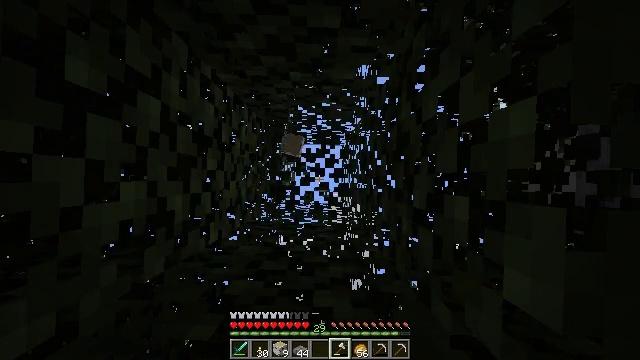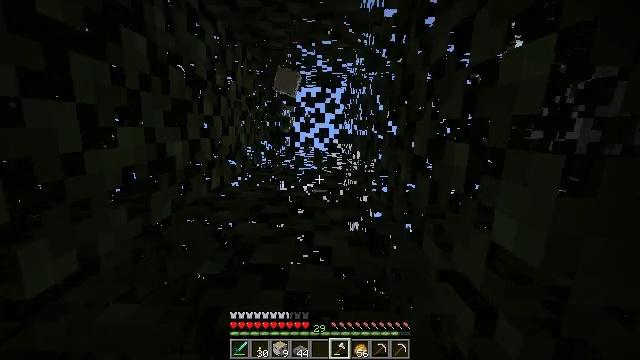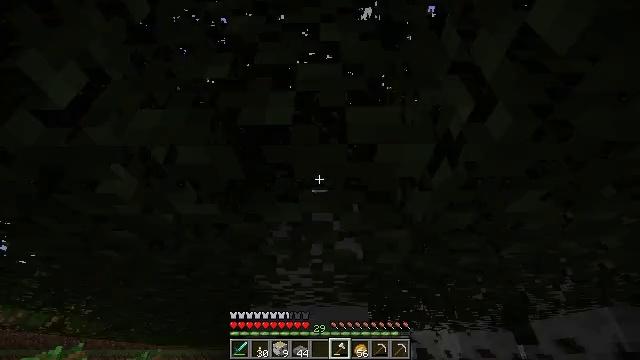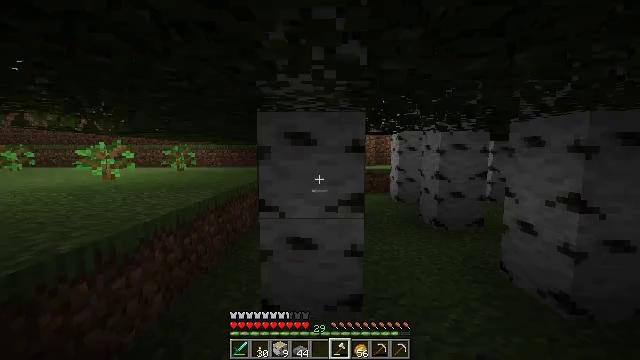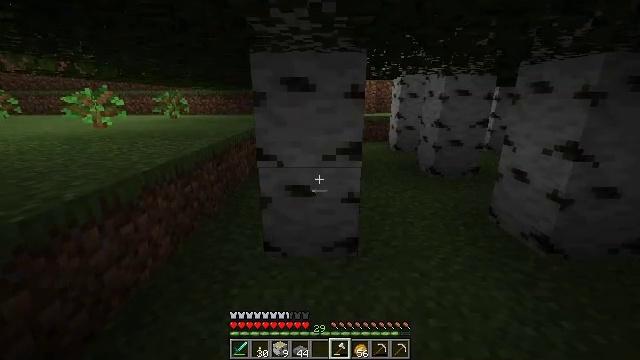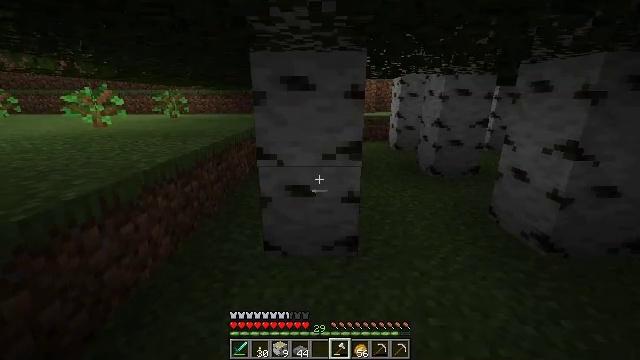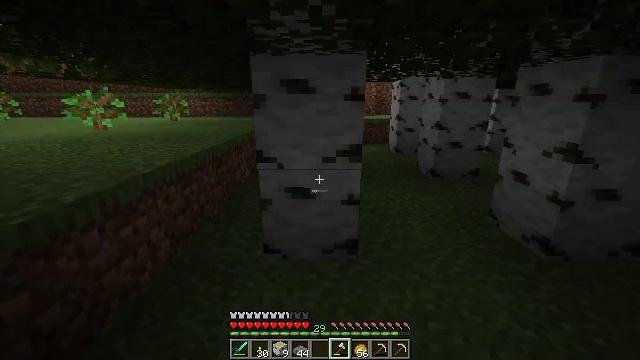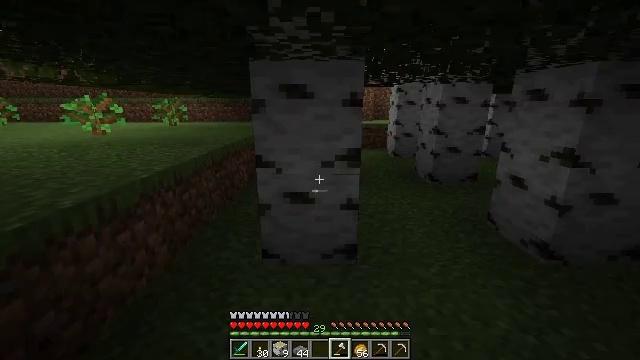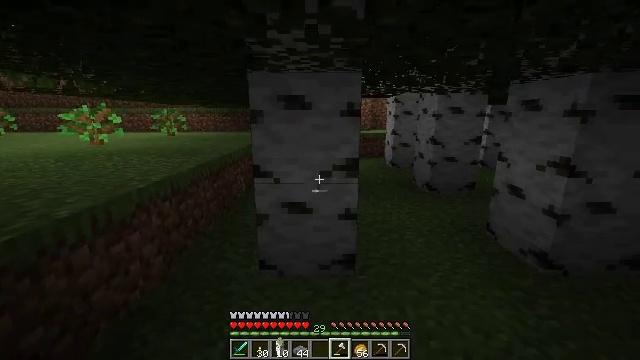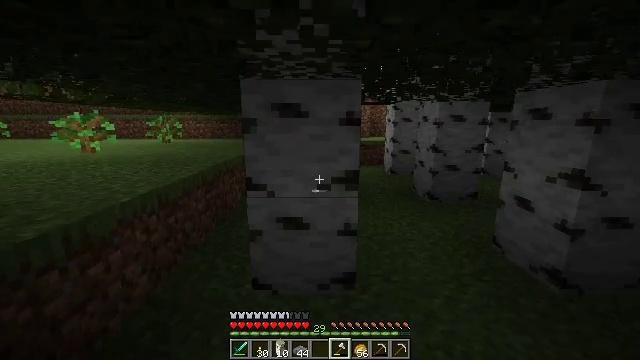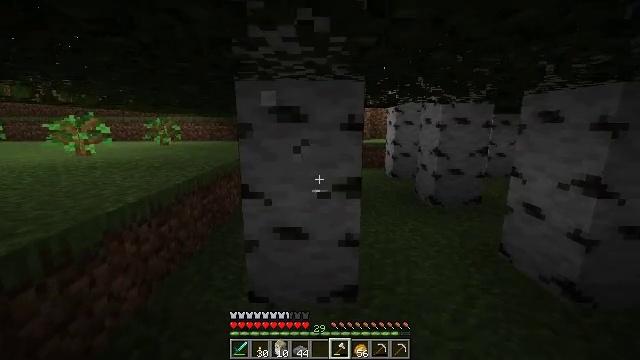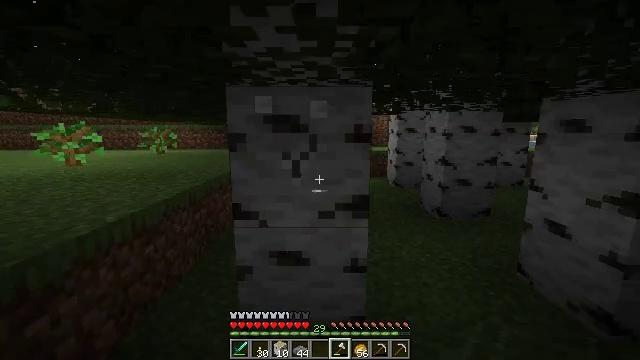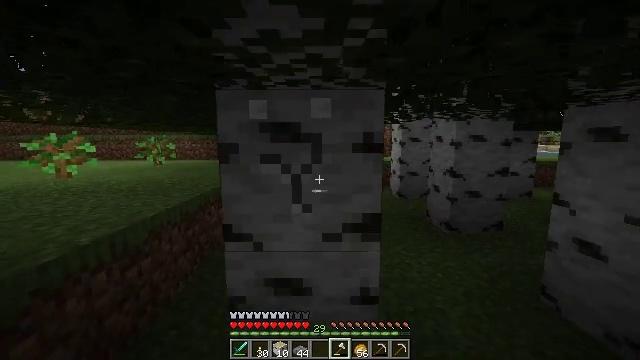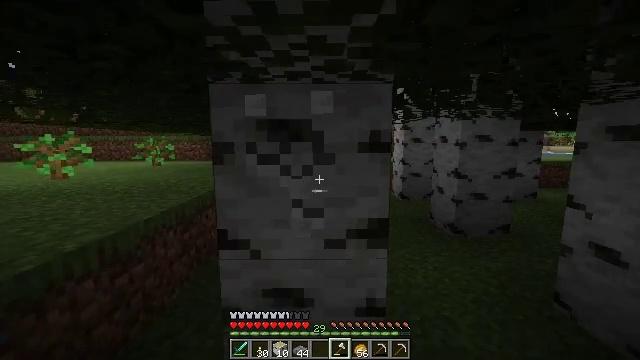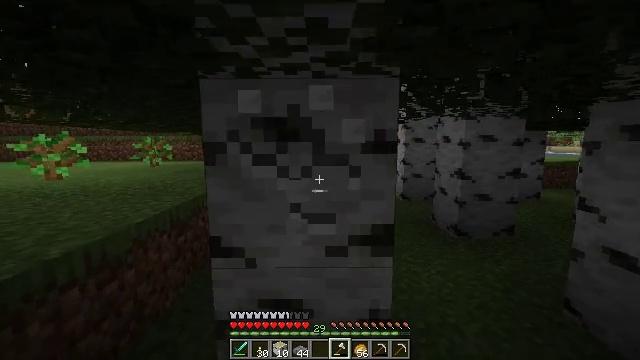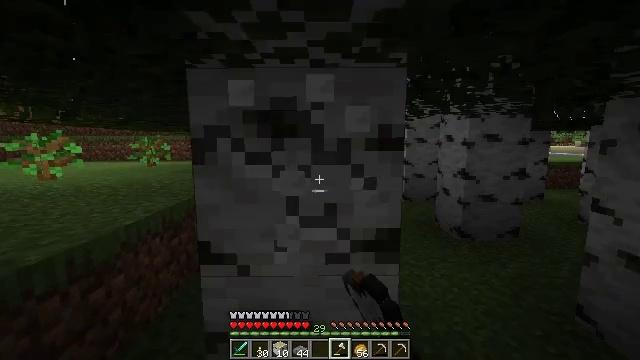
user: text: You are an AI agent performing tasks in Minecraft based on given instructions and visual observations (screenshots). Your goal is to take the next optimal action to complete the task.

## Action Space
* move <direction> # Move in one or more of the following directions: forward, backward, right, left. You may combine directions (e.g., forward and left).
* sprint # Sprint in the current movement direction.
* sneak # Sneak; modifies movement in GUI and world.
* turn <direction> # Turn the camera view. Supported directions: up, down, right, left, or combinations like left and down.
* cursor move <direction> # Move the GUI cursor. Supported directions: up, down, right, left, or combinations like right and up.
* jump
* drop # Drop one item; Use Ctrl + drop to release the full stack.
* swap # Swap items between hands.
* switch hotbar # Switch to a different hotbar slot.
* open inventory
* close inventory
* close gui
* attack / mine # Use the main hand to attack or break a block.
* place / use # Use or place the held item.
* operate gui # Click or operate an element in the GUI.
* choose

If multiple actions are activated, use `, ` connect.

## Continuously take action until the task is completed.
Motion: motion action
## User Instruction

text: Gather birch log for crafting.
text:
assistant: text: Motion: turn down
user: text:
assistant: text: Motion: turn left and down
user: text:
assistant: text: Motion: turn down
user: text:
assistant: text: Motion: turn down
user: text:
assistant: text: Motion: no_op
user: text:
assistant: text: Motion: no_op
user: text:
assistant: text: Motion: turn up
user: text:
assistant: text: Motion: move forward, turn up
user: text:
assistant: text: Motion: move forward, turn up
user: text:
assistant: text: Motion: move forward, attack / mine
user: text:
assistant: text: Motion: move forward, turn up, attack / mine
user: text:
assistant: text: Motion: move forward, turn up, attack / mine
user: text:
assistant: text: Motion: move forward, attack / mine
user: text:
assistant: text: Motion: attack / mine
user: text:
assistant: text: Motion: attack / mine
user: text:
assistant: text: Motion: attack / mine
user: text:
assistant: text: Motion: attack / mine
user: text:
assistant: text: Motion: attack / mine
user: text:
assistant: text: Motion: attack / mine
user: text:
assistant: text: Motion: attack / mine
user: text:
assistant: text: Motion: attack / mine
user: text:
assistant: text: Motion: turn down, attack / mine
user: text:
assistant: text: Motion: turn down, attack / mine
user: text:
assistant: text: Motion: turn down, attack / mine
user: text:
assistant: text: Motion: turn down, attack / mine
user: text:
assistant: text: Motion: attack / mine
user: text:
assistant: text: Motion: attack / mine
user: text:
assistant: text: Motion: attack / mine
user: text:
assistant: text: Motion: attack / mine
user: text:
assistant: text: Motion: attack / mine